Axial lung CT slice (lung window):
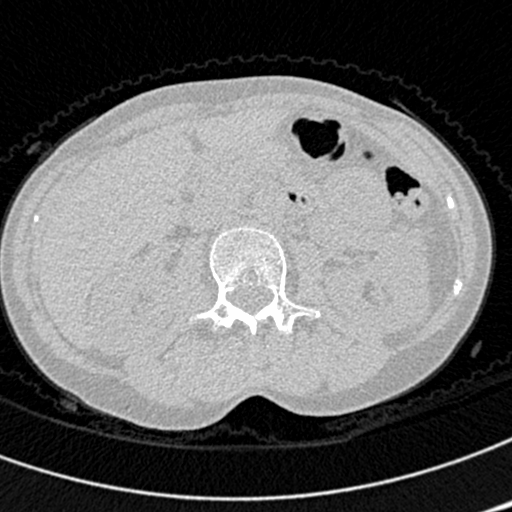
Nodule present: no